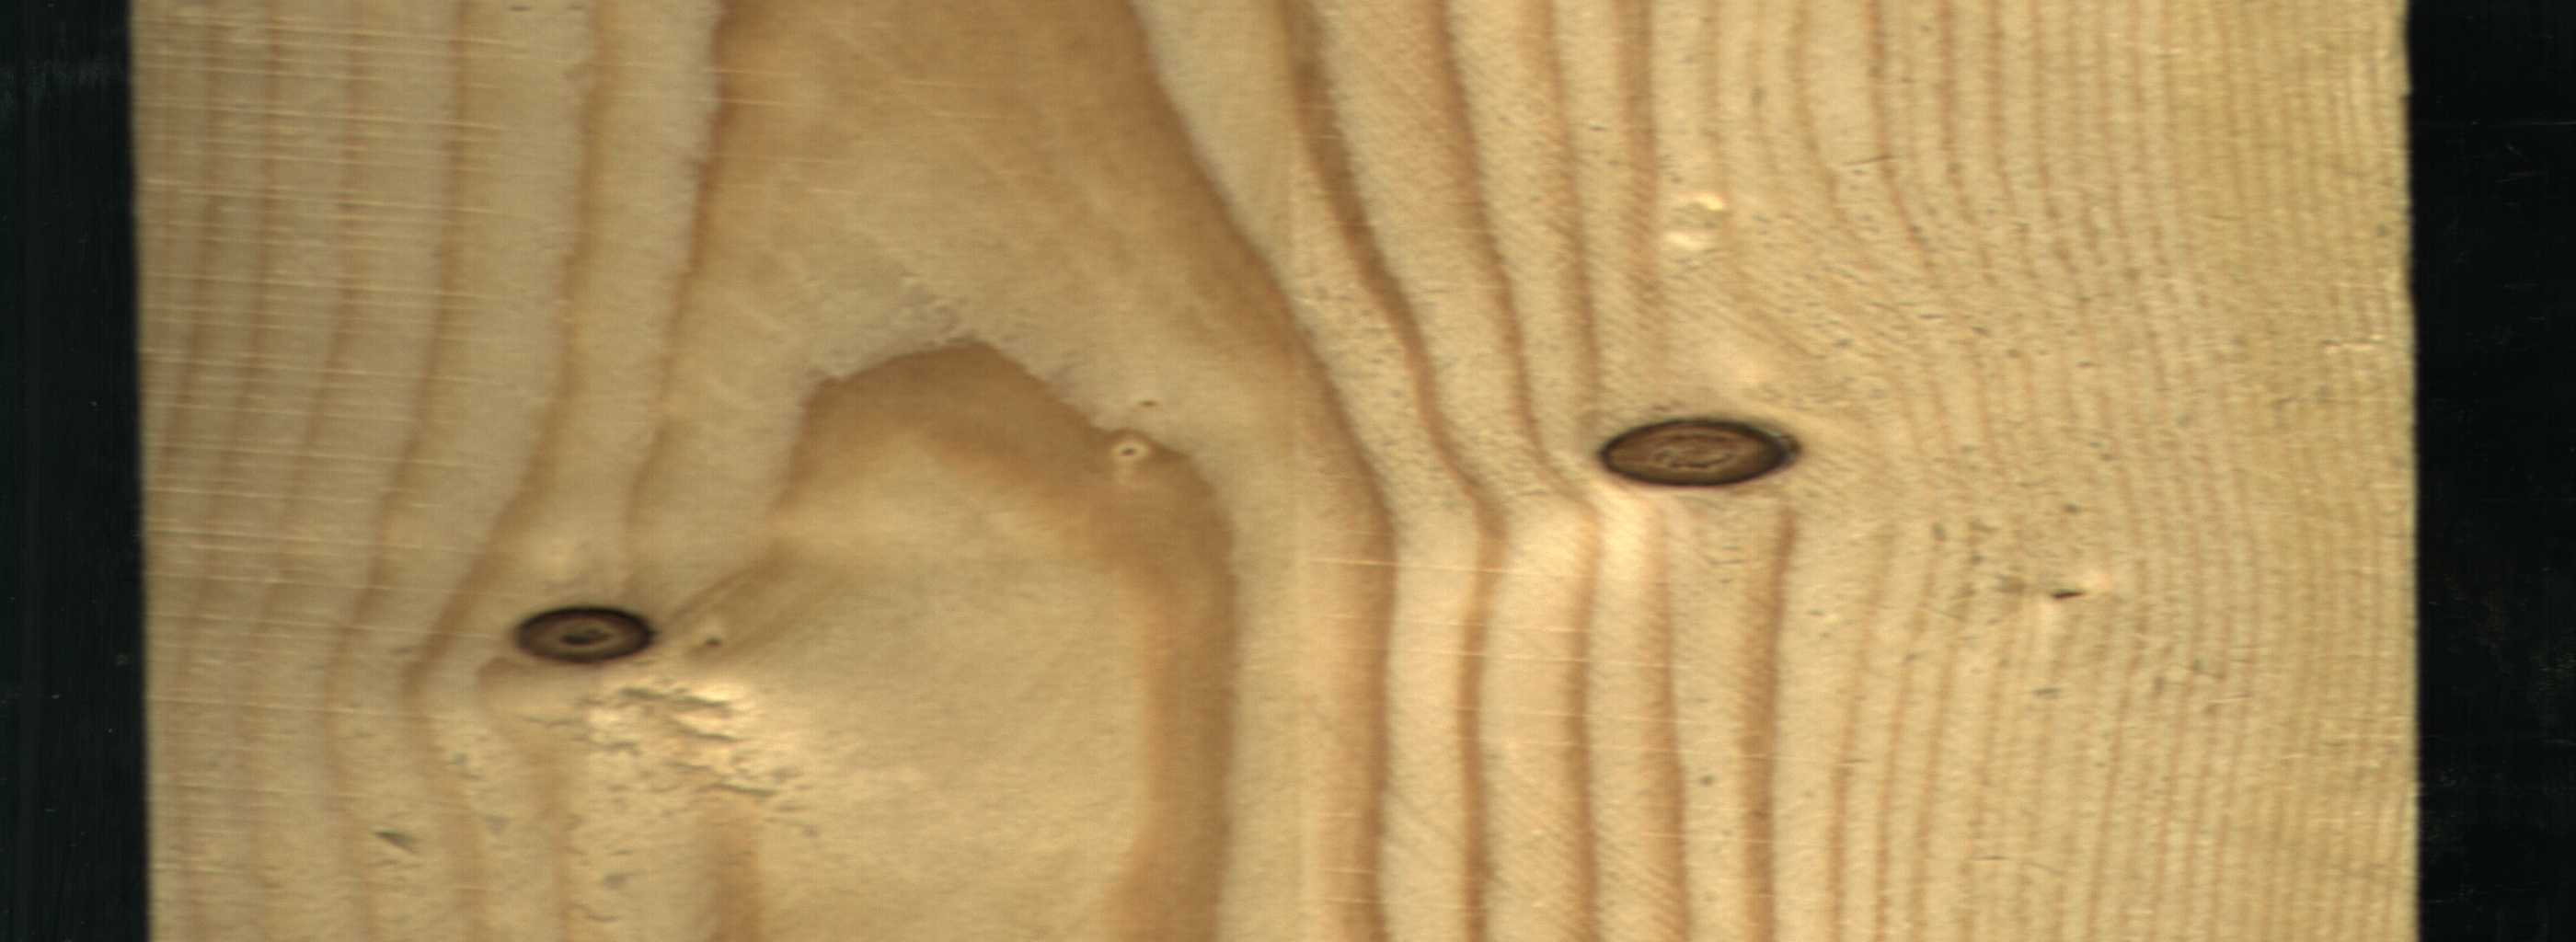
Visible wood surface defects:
Dead_Knot
Dead_Knot